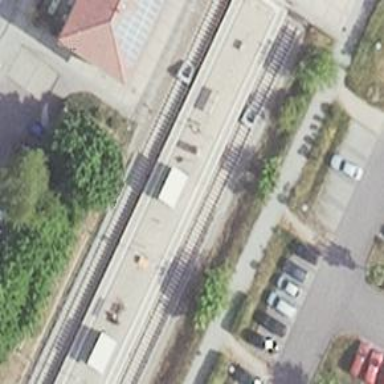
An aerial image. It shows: Public transport shelter.